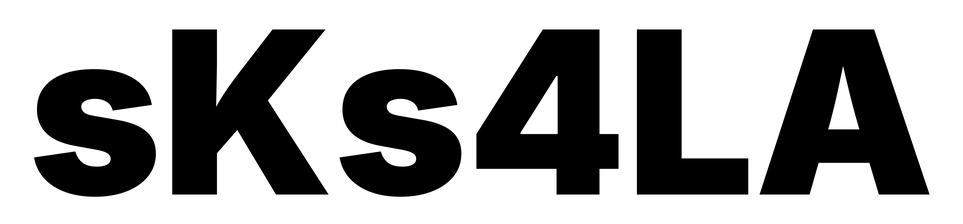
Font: Inter_Black